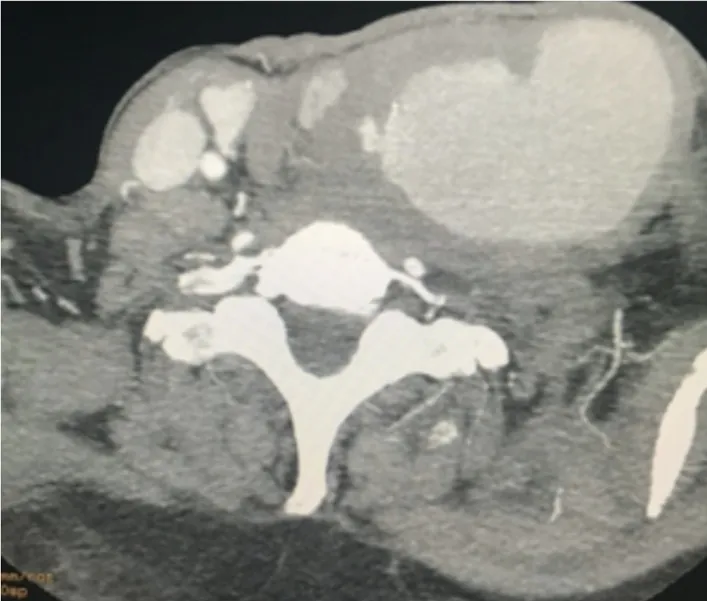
B: Mycotic pseudoaneurysm on the left common carotid artery.
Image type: radiology (ct)